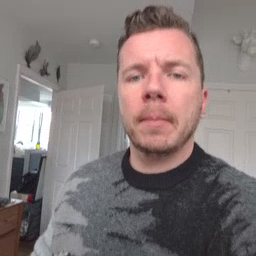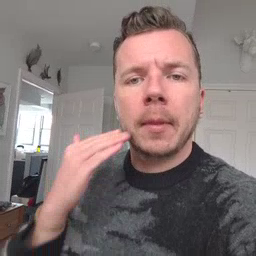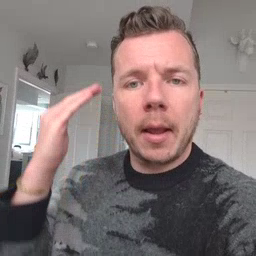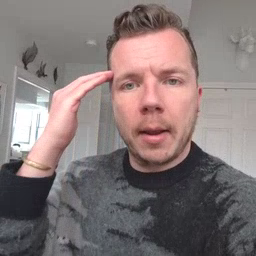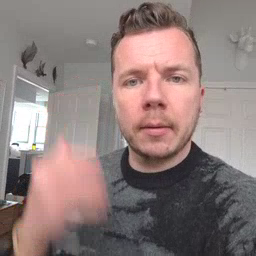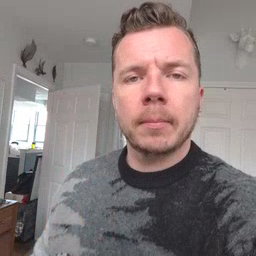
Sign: head